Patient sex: F
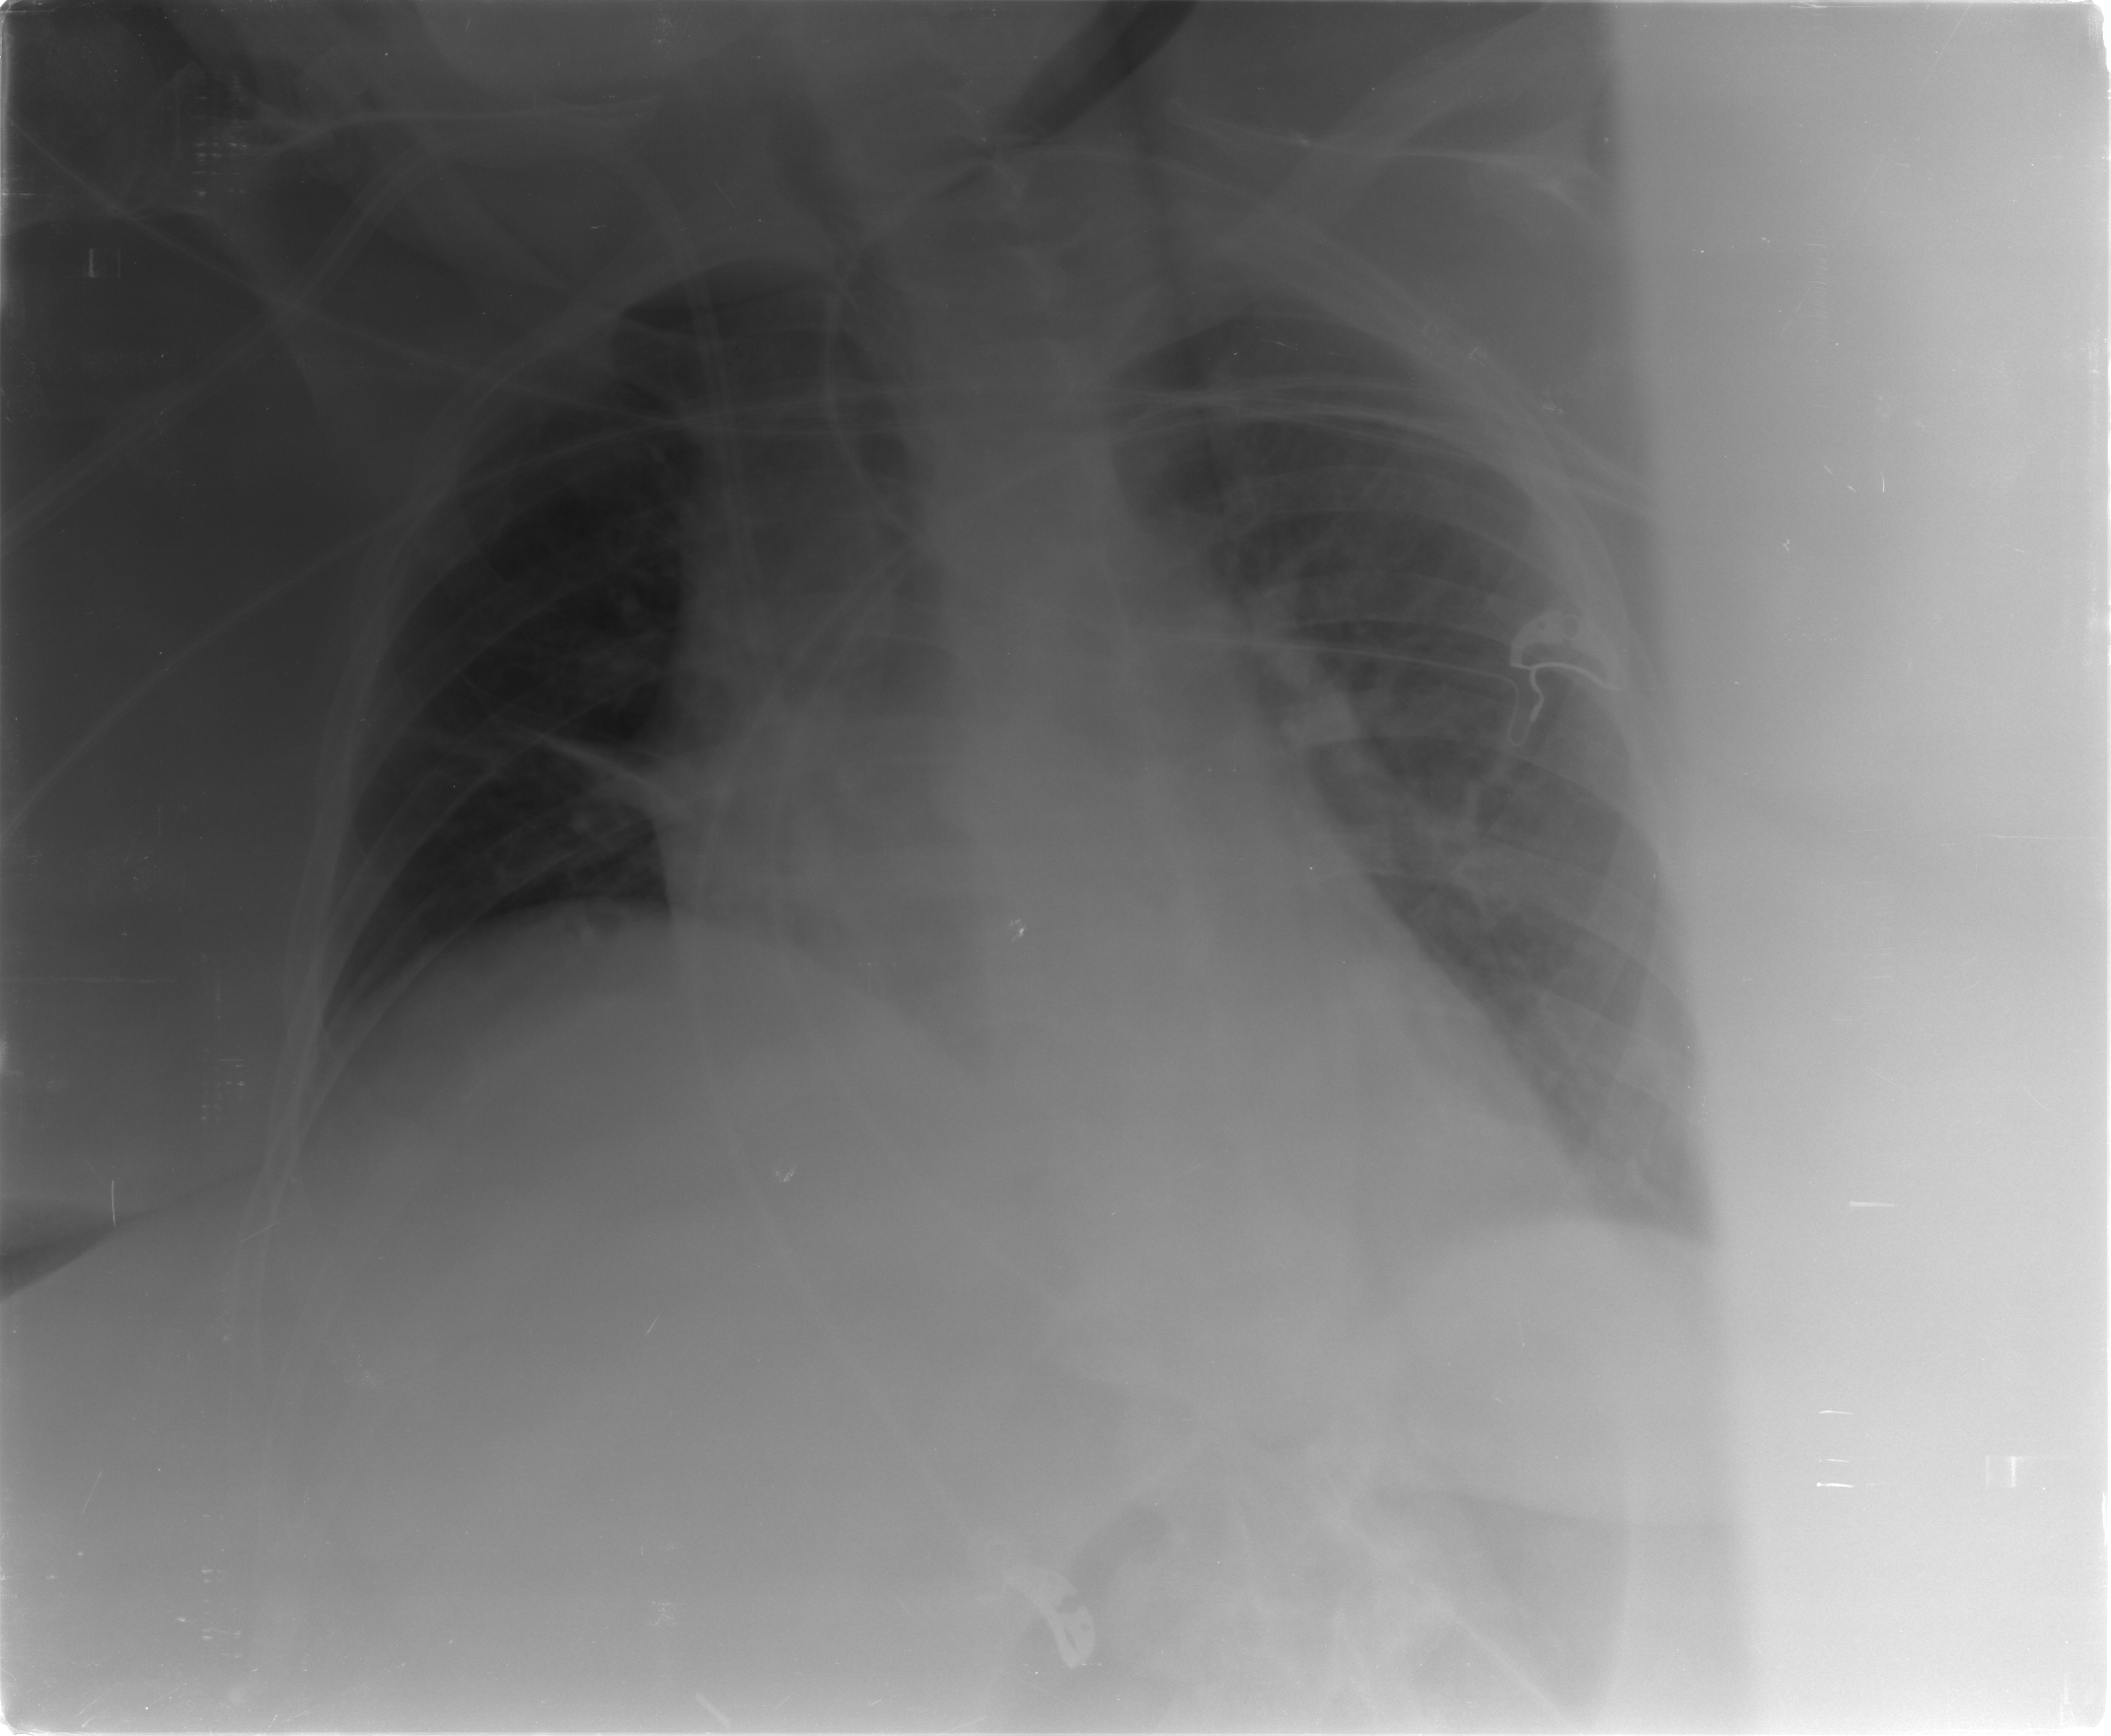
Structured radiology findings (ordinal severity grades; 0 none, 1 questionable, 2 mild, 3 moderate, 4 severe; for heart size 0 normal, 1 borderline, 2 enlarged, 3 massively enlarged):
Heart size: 0
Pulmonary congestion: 0
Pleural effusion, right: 0
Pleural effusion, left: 2
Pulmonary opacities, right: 0
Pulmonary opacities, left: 0
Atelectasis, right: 2
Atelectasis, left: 2